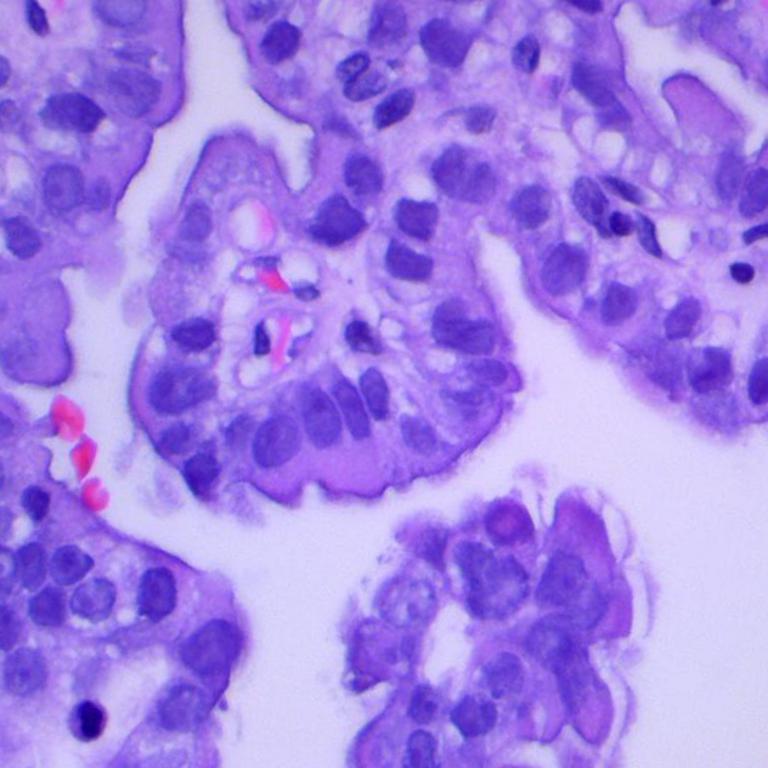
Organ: lung
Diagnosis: adenocarcinomas